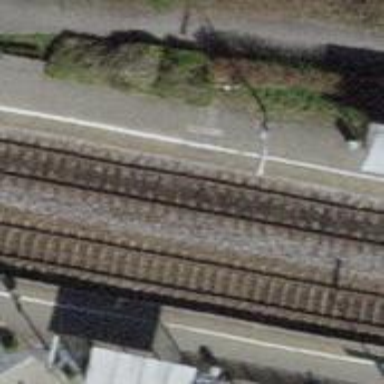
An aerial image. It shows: Railway stop with public transport stop position.